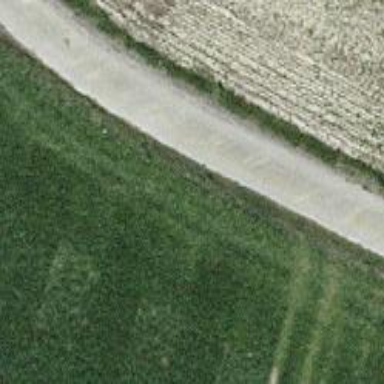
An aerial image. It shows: Track with grade 1 quality.